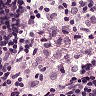
Metastatic tissue present: no